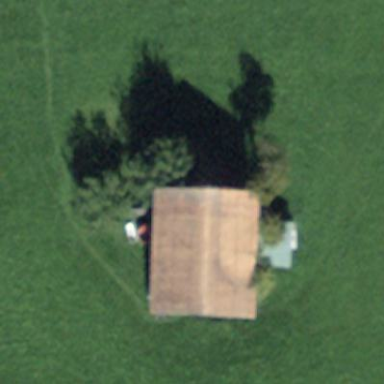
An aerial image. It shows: Rural barn.